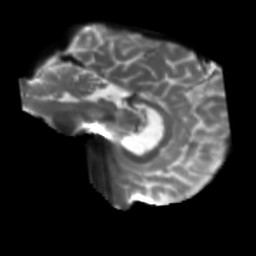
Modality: T2w
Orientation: sagittal
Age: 58
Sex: female
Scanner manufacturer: siemens
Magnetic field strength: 3 T
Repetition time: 5.25 s
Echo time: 0.08 s